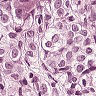
Metastatic tissue present: yes